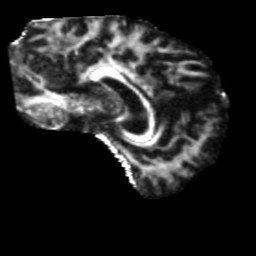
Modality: FA
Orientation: sagittal
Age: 42
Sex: male
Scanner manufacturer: siemens
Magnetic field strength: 3 T
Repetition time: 5.25 s
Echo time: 0.08 s